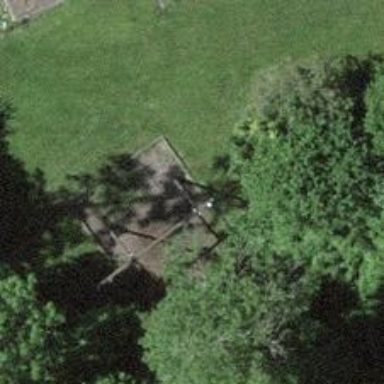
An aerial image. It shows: Playground with swings.